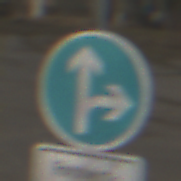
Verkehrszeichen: VorgeschriebeneFahrtrichtungGeradeausOderRechts
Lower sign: BesondereFahrzeugeUndTransportgueter7
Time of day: Midday
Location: Outdoor (Suburban)
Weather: PartlyCloudy
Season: NotSpecified
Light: Natural